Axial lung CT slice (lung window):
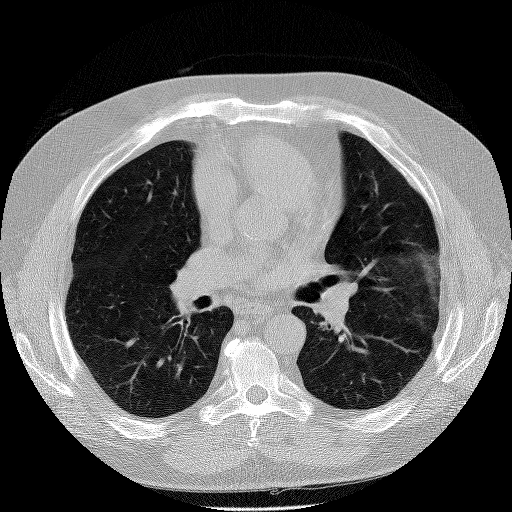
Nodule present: no